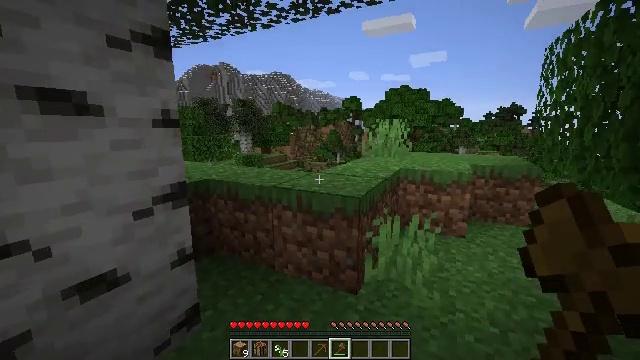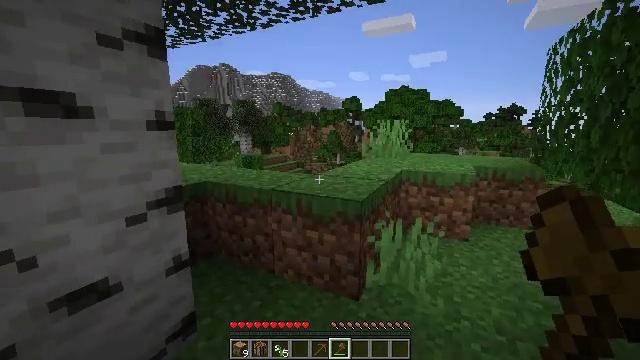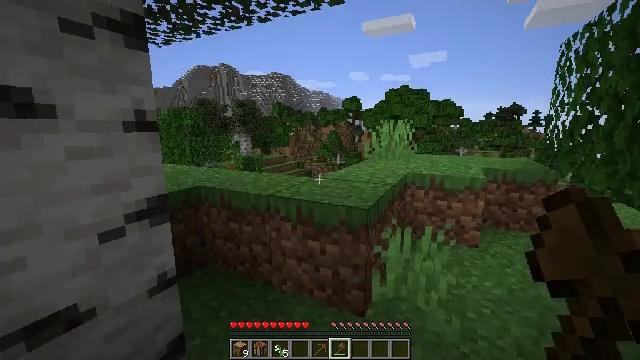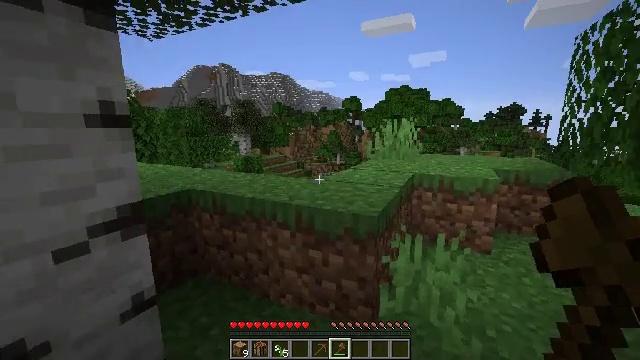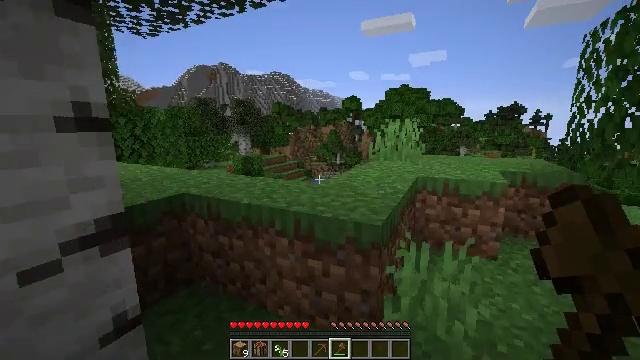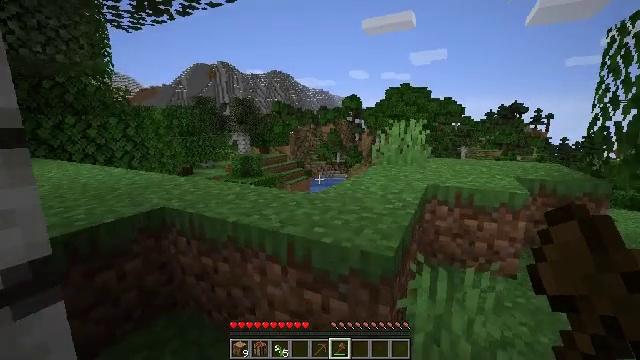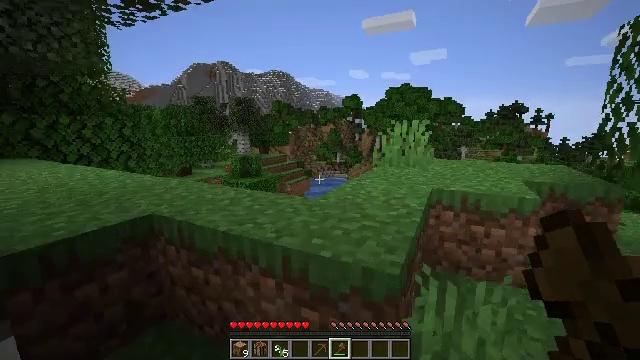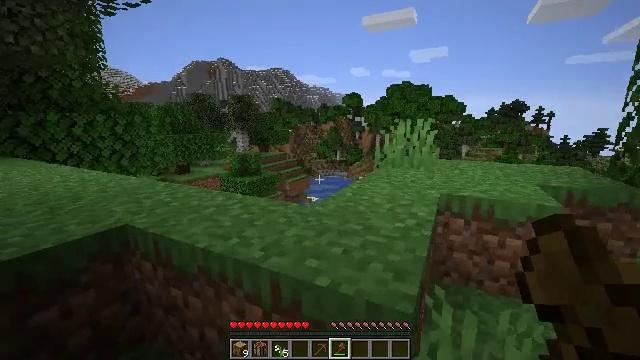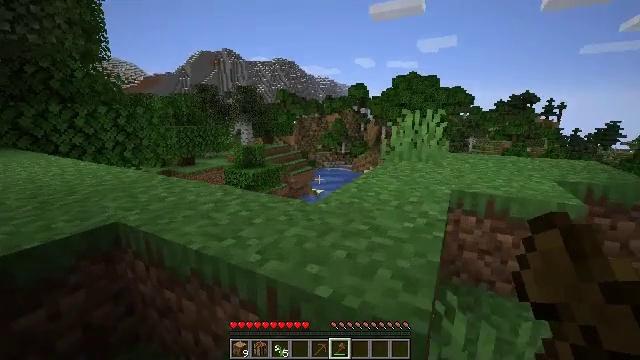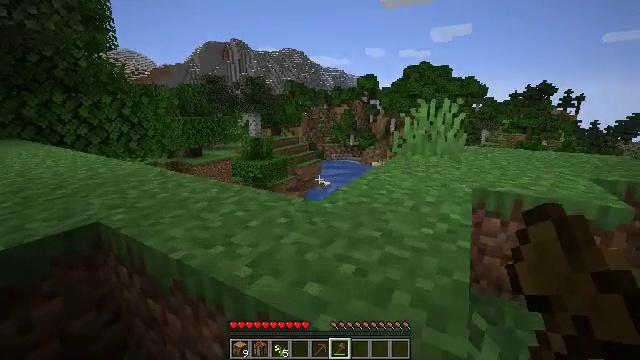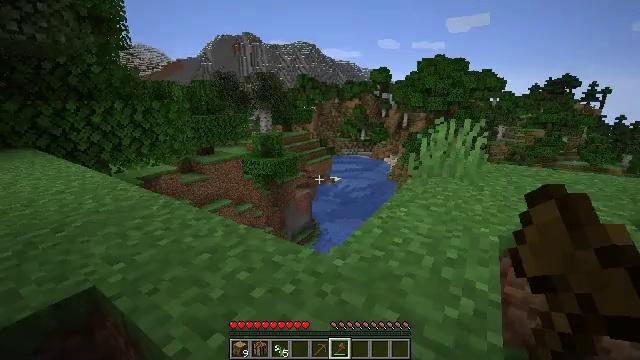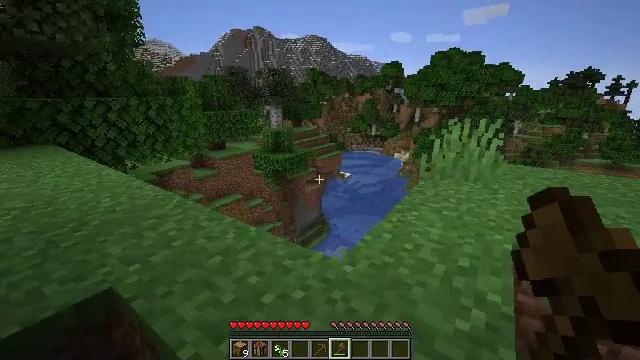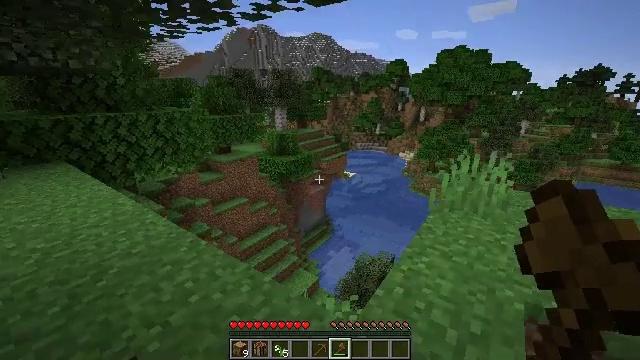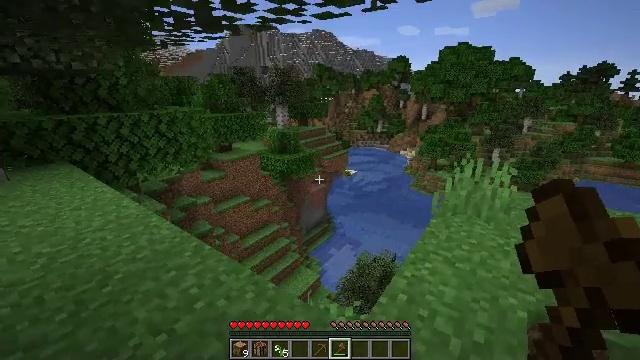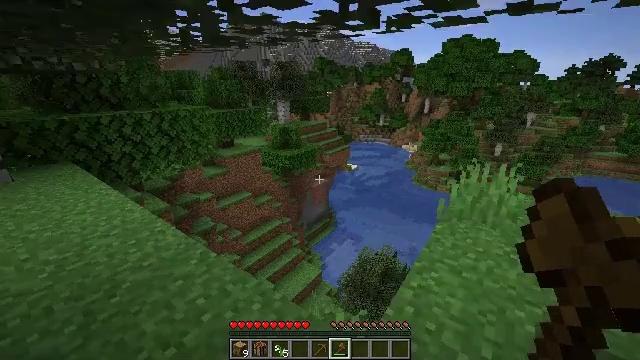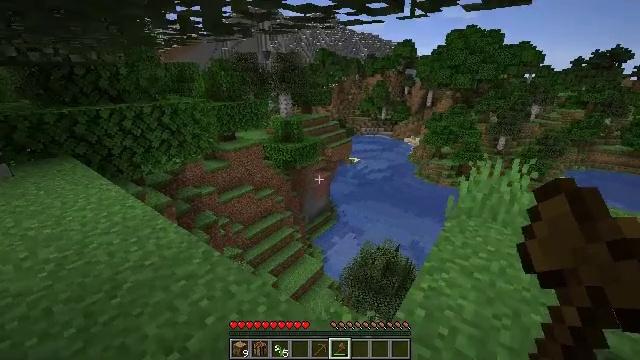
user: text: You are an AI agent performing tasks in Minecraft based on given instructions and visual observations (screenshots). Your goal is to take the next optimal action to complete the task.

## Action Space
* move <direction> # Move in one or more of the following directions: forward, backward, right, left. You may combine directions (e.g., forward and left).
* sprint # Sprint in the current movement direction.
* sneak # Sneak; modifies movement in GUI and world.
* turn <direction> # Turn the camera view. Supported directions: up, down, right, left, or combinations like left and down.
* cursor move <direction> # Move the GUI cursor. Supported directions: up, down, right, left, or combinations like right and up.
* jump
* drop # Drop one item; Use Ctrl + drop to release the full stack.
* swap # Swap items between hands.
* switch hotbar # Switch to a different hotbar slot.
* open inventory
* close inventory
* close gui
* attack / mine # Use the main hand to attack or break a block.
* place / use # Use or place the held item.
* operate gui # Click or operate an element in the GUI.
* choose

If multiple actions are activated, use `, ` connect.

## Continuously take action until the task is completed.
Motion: motion action
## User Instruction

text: Break the lilac plant.
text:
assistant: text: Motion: move forward
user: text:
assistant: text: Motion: move forward
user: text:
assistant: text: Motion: move forward
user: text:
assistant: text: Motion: move forward
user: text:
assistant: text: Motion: move forward
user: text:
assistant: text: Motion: move forward
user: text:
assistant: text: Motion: move forward
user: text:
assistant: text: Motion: move forward, turn left and down
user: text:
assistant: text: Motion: move forward, turn left and down
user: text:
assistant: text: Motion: move forward, turn left and down, jump
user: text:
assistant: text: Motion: move forward, turn left and down, jump
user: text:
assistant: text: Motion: move forward, jump
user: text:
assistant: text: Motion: move forward, jump
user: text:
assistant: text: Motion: move forward, turn down, jump
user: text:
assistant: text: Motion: move forward, turn down, jump
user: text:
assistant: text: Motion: move forward, turn down
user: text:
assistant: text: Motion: no_op
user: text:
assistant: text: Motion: no_op
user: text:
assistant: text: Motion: no_op
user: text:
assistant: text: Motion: no_op
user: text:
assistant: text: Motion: no_op
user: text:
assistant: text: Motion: no_op
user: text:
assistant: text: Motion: no_op
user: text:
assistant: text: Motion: no_op
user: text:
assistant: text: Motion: no_op
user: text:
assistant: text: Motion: turn left and down
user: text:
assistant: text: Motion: turn left and up
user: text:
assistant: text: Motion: move forward, turn left and up
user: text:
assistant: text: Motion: move forward, turn left and up
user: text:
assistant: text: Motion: move forward, turn left and up